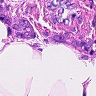
Metastatic tissue present: yes